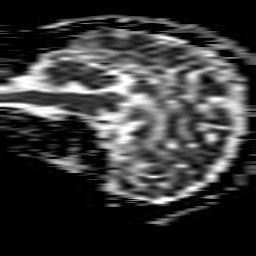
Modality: ADC
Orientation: sagittal
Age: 62
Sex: female
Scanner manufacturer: philips
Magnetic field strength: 1.5 T
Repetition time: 3.639 s
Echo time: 0.09255 s